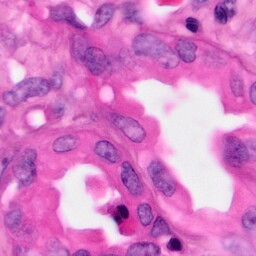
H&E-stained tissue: Pancreatic